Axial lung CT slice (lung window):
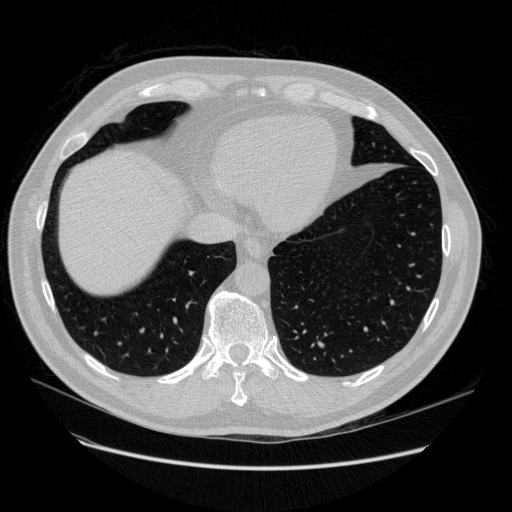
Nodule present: no